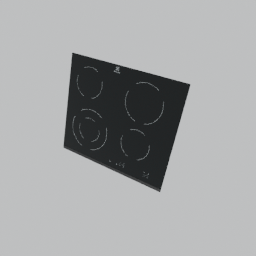
Label: appliances